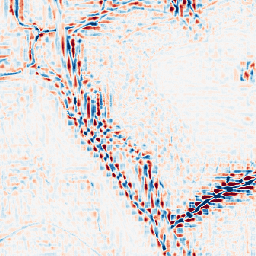
Category: wavelet
Decomposition family: wavelet_reverse_biorthogonal
Decomposition parameters: wavelet: rbio3.5
level: 3
Upsampling method: fft_zeropad
Upsampling parameters: scale: 2
Upsampling scale: 2